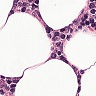
Metastatic tissue present: no